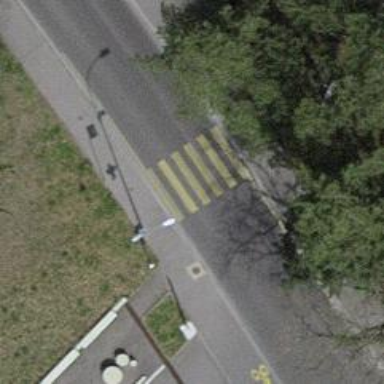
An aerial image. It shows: Zebra crossing on the road.